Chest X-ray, PA view. Patient: 65 years old, sex M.
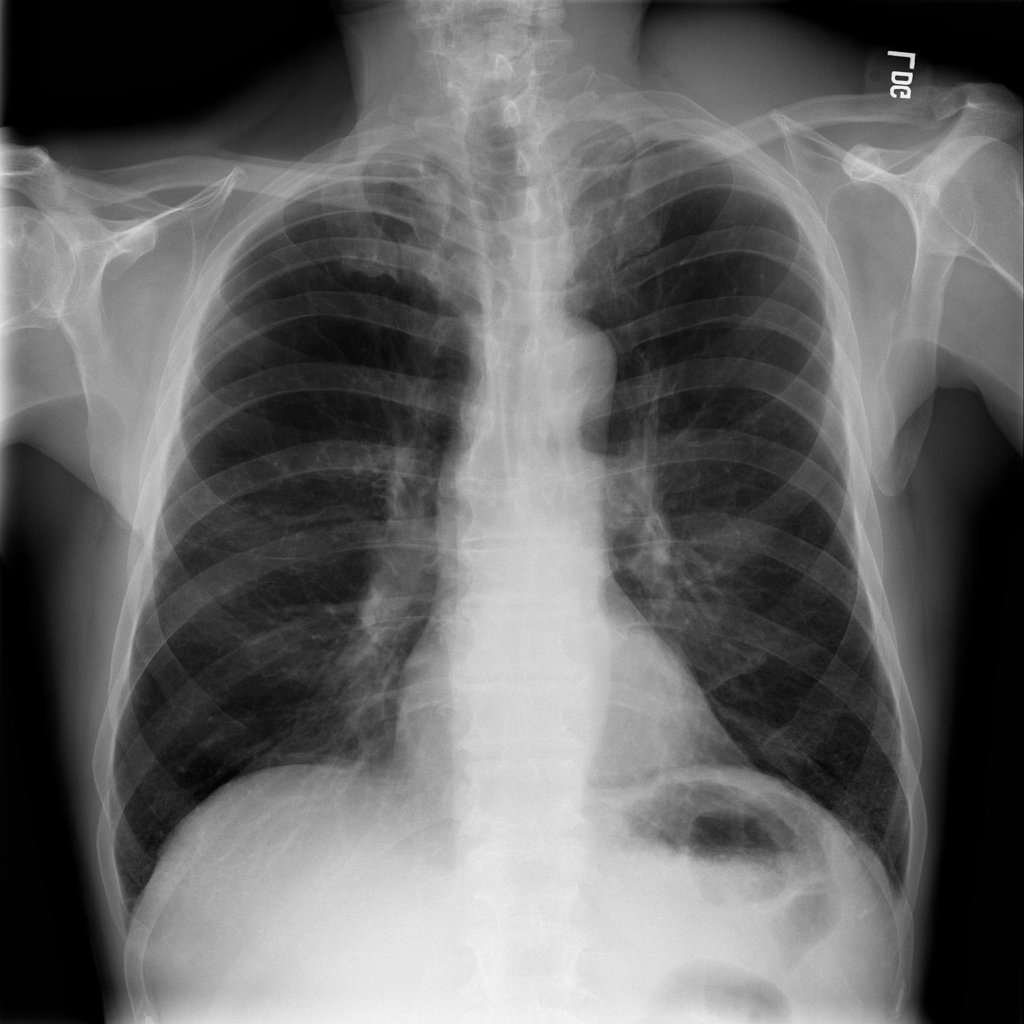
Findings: No Finding